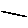
Label: line